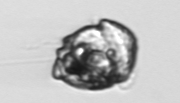
Label: Proterythropsis